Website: apple-inc
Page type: review-order
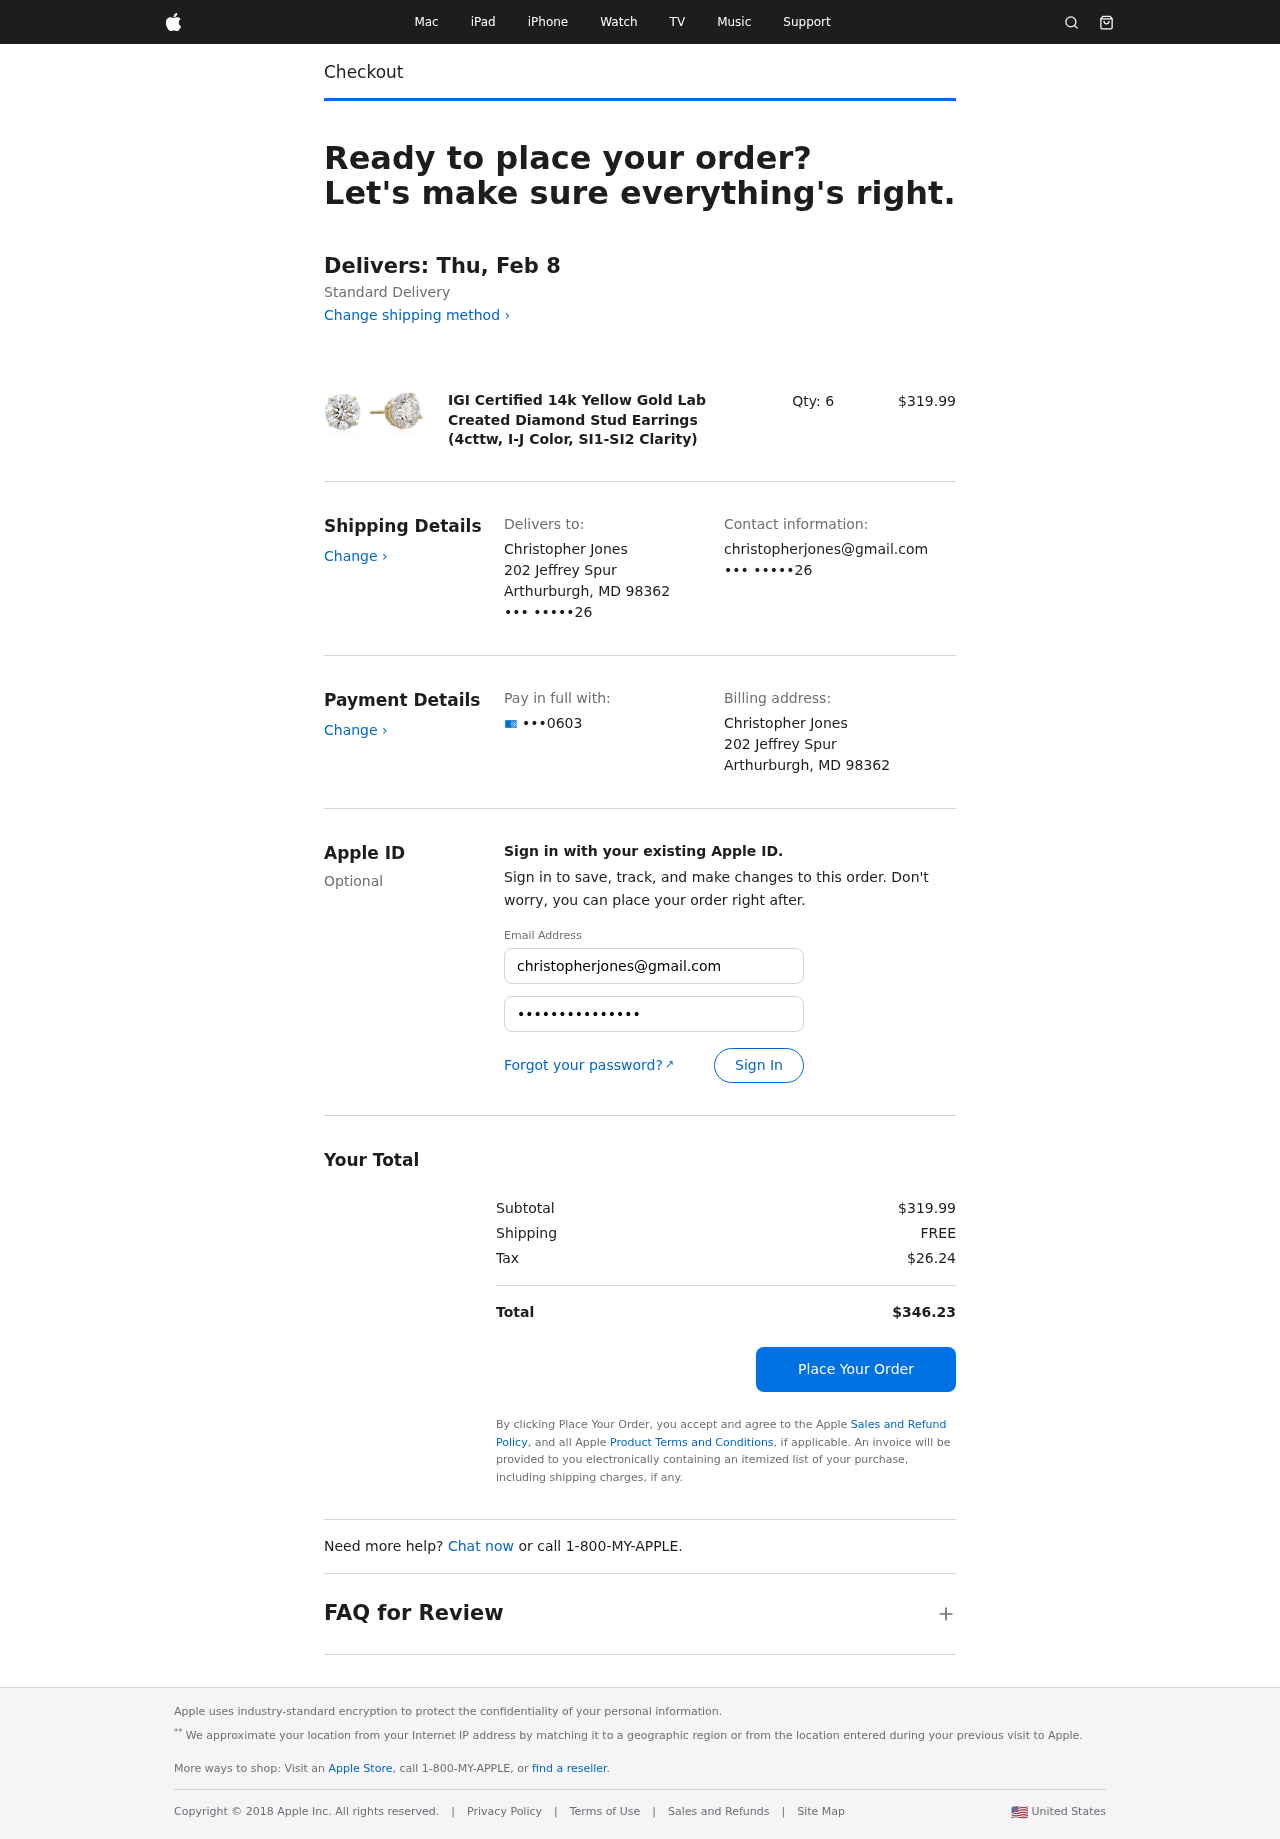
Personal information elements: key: PII_CARD_LAST4
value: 0603
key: PII_CITY_STATE_ZIP
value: Arthurburgh, MD 98362
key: PII_EMAIL3
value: christopherjones@gmail.com
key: PII_FULLNAME
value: Christopher Jones
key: PII_PHONE_SUFFIX
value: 26
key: PII_STREET
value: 202 Jeffrey Spur
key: PII_EMAIL2
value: christopherjones@gmail.com
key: PII_CARD_EXPIRY_YEAR
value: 26
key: PII_CARD_EXPIRY_YEAR_NUMERIC
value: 26
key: PII_FULLNAME2
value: Christopher Jones
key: PII_CITY
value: Arthurburgh
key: PII_STATE_ABBR
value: MD
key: PII_POSTCODE
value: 98362
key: PII_POSTCODE_FULL
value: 98362
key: PII_CITY_STATE
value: Arthurburgh, MD
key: PII_POSTCODE_NUMERIC
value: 98362
Product elements: key: PRODUCT1_NAME
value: IGI Certified 14k Yellow Gold Lab Created Diamond Stud Earrings (4cttw, I-J Color, SI1-SI2 Clarity)
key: PRODUCT1_PRICE
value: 319.99
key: PRODUCT1_QUANTITY
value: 6
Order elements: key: ORDER_DELIVERY_DATE
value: Delivers: Thu, Feb 8
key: ORDER_SUBTOTAL
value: $319.99
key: ORDER_SHIPPING_COST
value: FREE
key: ORDER_TAX
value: $26.24
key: ORDER_TOTAL
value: $346.23